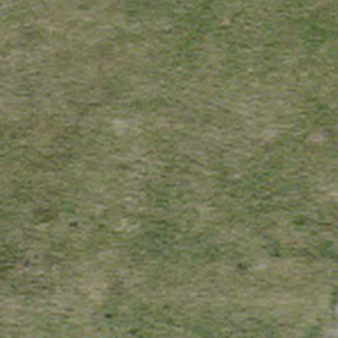
Label: other